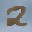
Label: 2